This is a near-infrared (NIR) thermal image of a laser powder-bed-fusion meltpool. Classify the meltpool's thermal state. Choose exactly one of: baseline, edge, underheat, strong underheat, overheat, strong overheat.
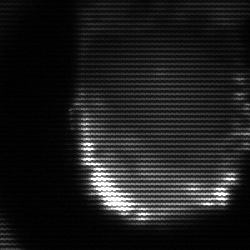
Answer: baseline